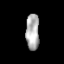
Tissue: lung
Cell type: Myeloid cells
Senescence score: 0.2411
Nuclear area (px): 471
Mean DAPI intensity: 175.622